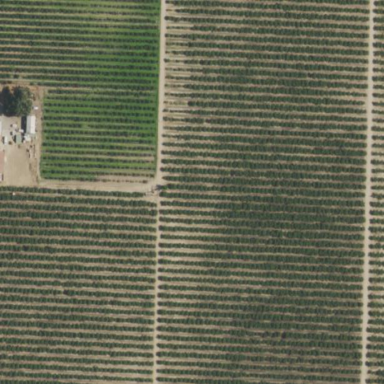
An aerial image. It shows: Orchard.